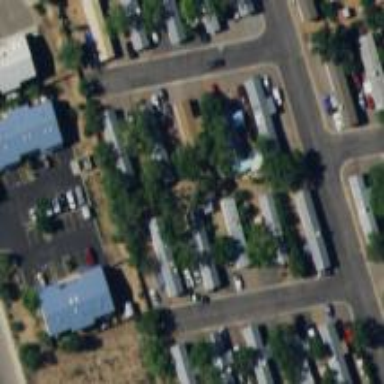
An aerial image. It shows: Residential area within neighborhood.